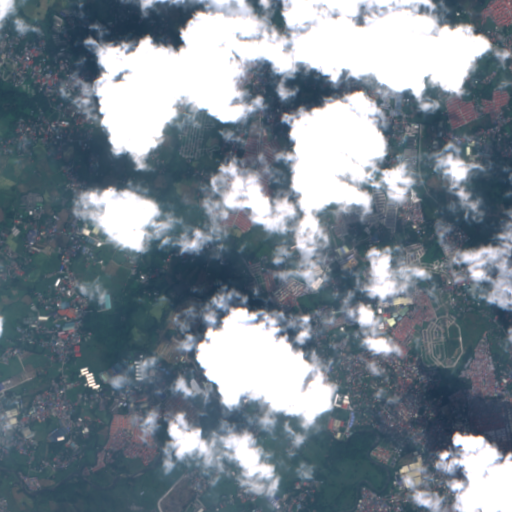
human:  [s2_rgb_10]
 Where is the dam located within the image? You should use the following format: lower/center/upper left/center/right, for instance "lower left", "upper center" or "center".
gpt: The dam is located in the lower left of the image.
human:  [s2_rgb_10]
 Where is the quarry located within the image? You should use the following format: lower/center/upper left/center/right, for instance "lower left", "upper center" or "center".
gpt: There is no quarry in the image.